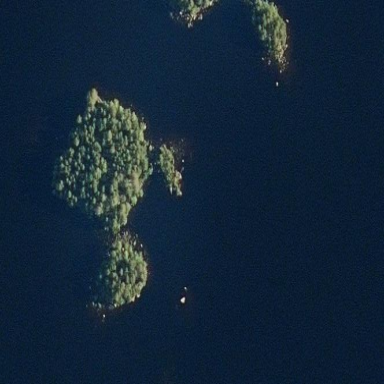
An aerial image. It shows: Island.